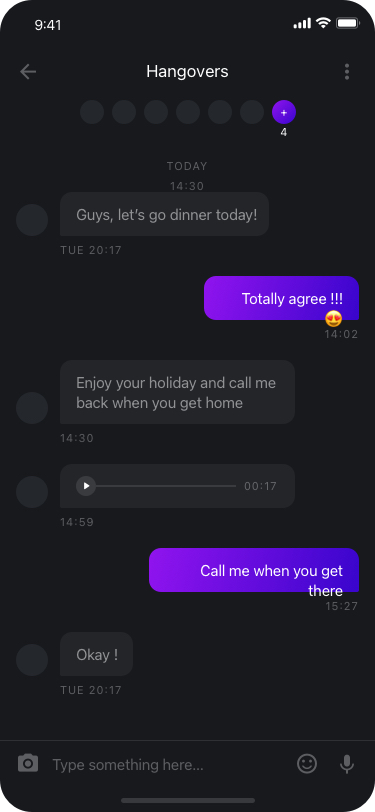
Text in this UI design:
Type something here…
Guys, let’s go dinner today!
TUE 20:17
Okay !
TUE 20:17
00:17
14:59
Enjoy your holiday and call me back when you get home
14:30
14:02
Totally agree !!! 😍
Call me when you get there
15:27
TODAY 14:30
+4
Hangovers